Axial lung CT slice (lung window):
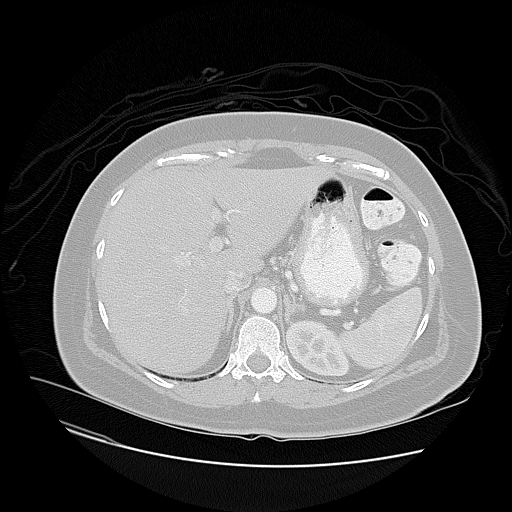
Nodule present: no